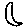
Label: moon